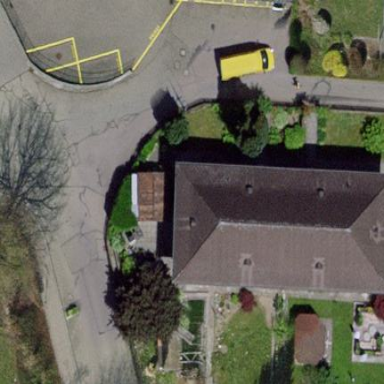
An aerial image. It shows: Building with hipped roof.